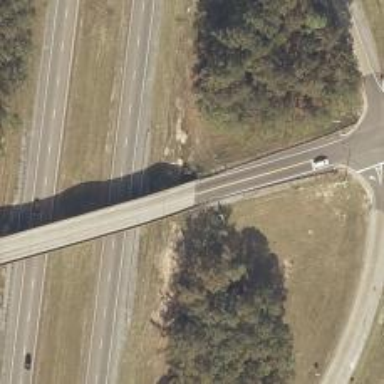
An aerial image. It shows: Viaduct bridge over tertiary road with asphalt surface.